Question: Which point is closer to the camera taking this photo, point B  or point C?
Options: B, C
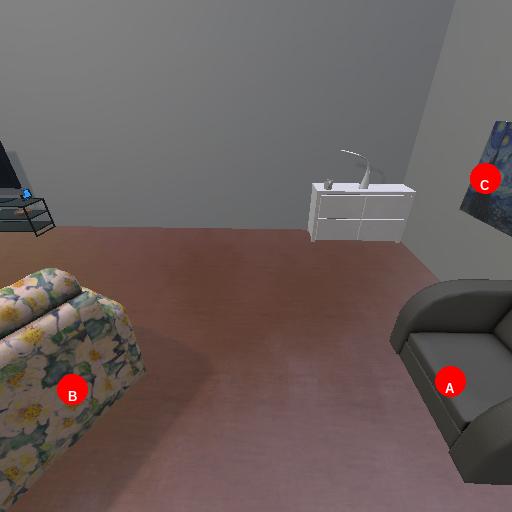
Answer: B